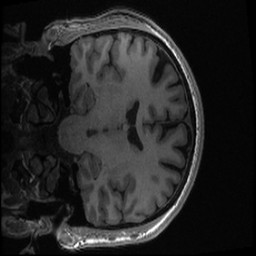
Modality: T1w
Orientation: coronal